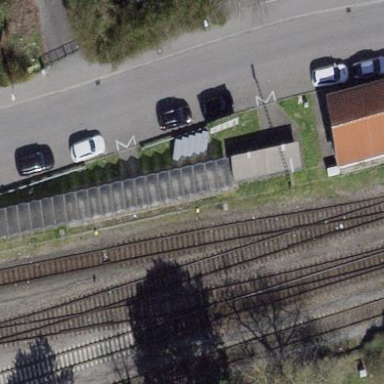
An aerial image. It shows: Roofed bicycle parking area with stands.